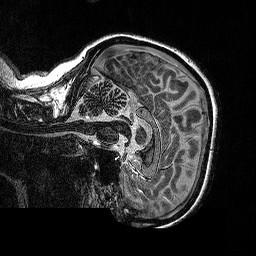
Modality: MP2RAGE
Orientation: sagittal
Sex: female
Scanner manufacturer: siemens
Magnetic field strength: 3 T
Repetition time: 5 s
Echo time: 0.00292 s